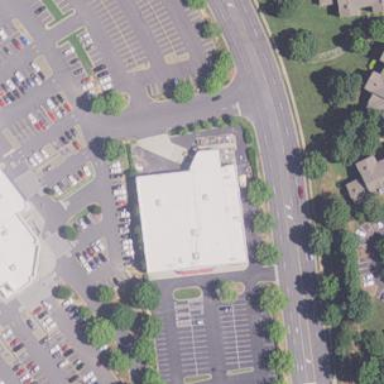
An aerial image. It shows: Veterinary building.